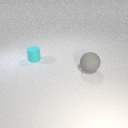
small cyan rubber cylinder to the left of large gray rubber sphere